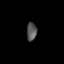
Tissue: prostate
Cell type: Myeloid cells
Senescence score: 0.7255
Nuclear area (px): 181
Mean DAPI intensity: 84.796